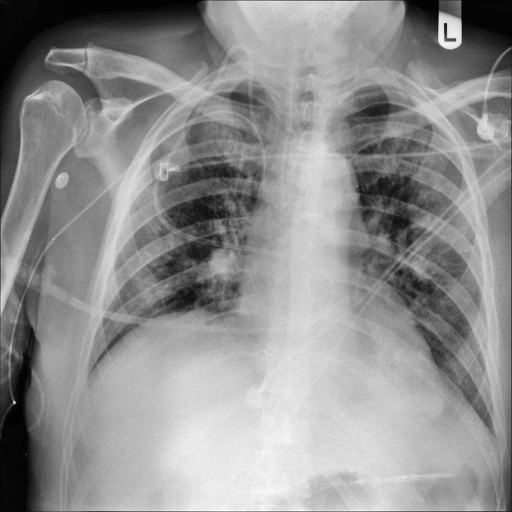
Finding: NORMAL